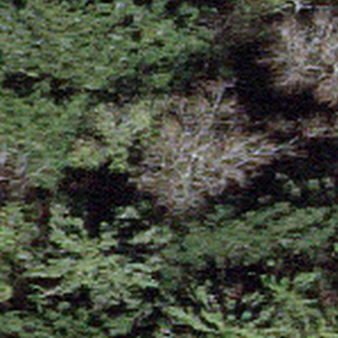
Label: other